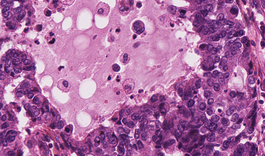
Tumor epithelial tissue: yes
Tumor-associated stroma tissue: no
Normal tissue: no